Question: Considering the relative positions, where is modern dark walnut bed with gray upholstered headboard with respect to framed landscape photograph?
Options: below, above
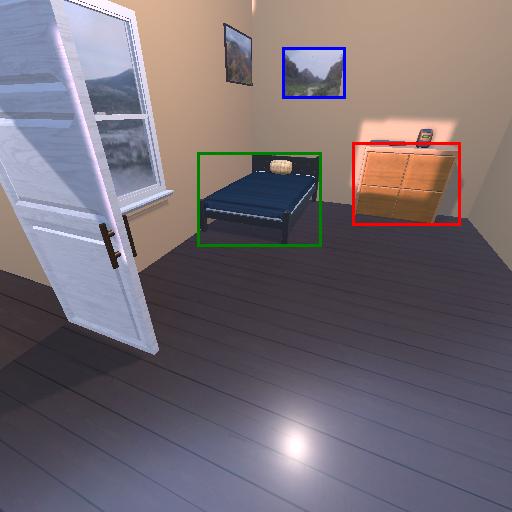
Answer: below